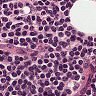
Metastatic tissue present: no